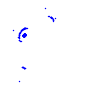
Particle: proton